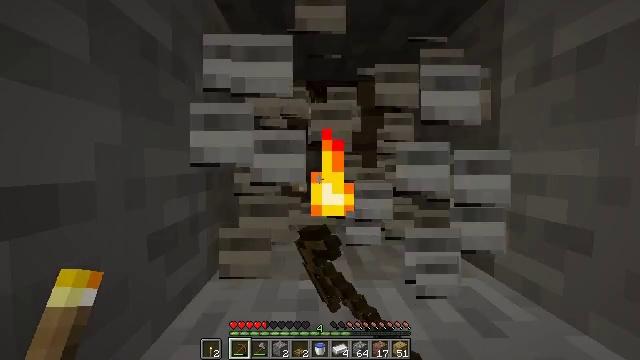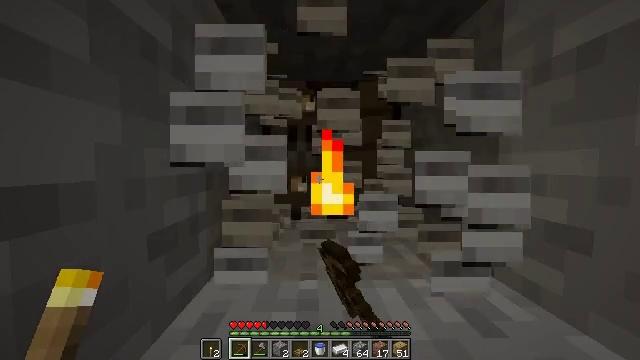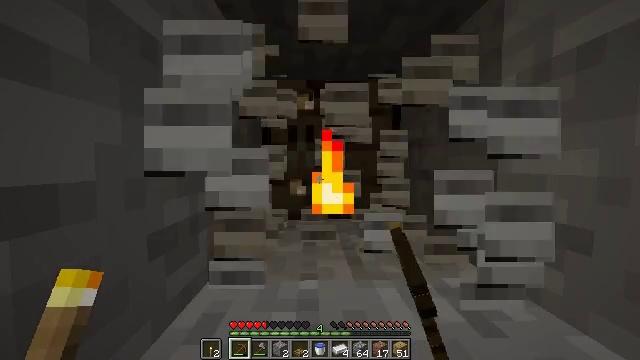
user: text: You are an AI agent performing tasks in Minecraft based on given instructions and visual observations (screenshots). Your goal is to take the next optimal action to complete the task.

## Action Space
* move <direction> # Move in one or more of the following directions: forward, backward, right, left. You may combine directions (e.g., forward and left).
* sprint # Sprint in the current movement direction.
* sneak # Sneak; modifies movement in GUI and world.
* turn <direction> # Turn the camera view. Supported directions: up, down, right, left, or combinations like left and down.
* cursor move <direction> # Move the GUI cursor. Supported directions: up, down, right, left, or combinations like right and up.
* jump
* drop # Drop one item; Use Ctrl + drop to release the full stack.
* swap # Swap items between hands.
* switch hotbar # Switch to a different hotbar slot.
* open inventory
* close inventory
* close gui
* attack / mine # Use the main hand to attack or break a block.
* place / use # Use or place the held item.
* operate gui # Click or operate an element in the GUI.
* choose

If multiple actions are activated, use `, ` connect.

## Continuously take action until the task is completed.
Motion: motion action
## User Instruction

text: Remove the furnace from its place.
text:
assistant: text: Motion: attack / mine
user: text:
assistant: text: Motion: attack / mine
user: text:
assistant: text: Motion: attack / mine